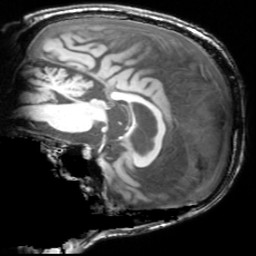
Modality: T1w
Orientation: sagittal
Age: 78
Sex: male
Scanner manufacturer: siemens
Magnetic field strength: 3 T
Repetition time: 1.62 s
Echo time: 0.003 s